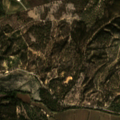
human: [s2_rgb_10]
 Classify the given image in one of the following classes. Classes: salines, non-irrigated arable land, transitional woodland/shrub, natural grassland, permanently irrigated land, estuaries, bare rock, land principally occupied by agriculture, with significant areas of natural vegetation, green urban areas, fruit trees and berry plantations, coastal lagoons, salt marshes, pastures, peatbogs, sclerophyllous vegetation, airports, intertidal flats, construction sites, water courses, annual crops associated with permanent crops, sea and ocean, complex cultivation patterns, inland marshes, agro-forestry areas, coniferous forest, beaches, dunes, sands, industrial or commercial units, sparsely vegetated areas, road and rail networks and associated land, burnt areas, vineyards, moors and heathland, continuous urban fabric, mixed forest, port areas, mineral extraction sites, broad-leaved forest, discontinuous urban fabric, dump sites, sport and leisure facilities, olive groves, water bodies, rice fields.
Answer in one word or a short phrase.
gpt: permanently irrigated land, rice fields, fruit trees and berry plantations, complex cultivation patterns, broad-leaved forest, mixed forest, transitional woodland/shrub